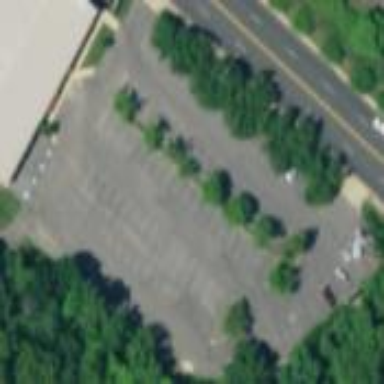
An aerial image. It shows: Parking area with surface.